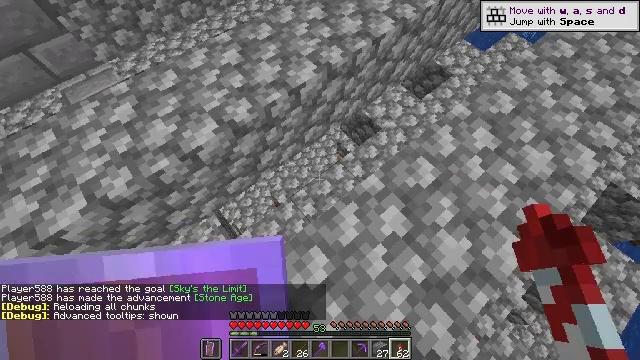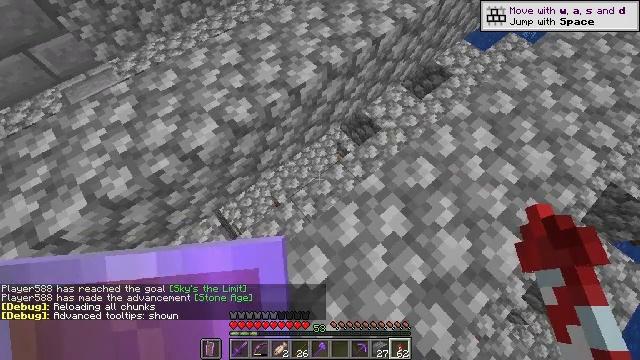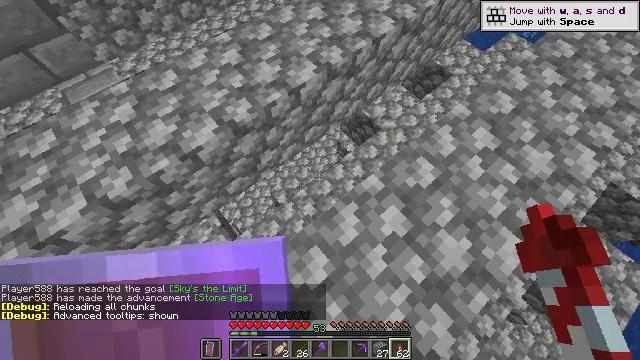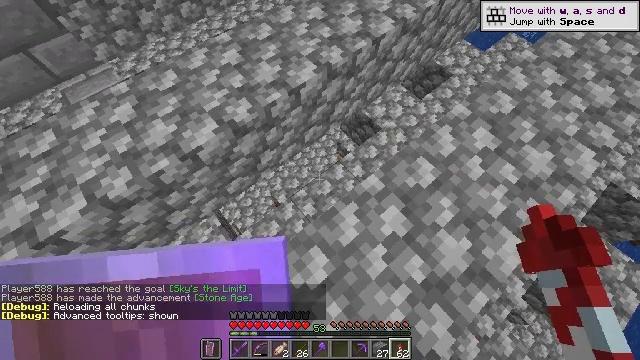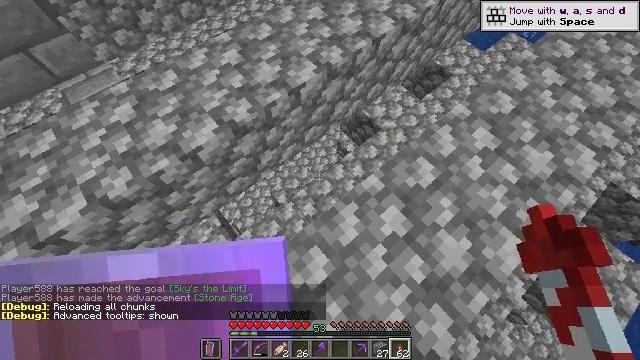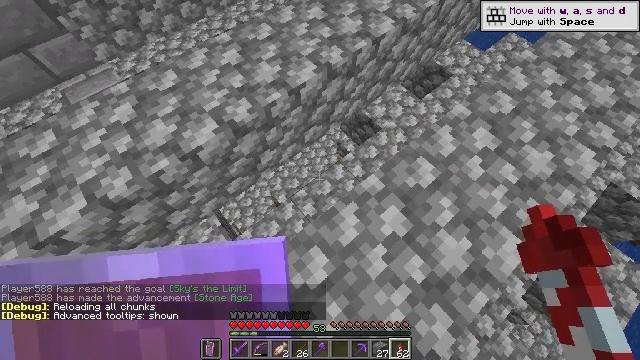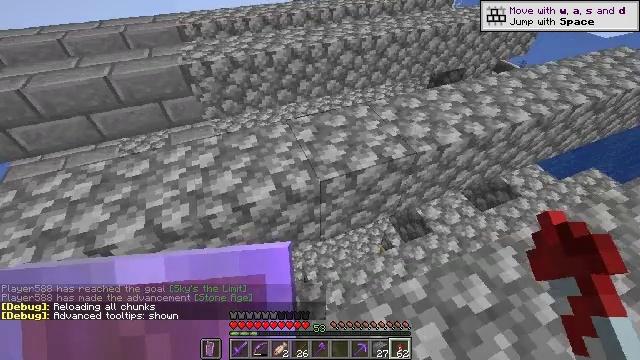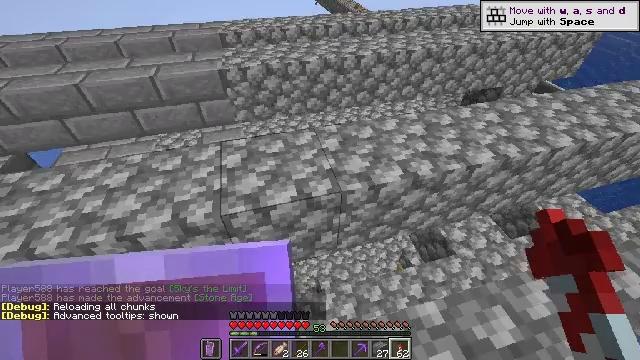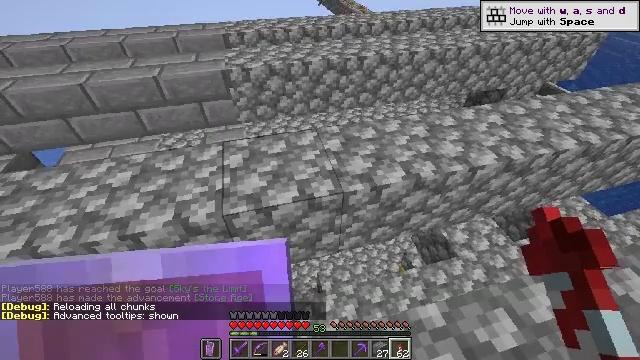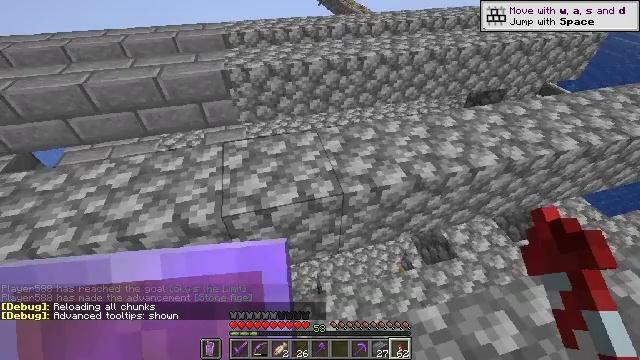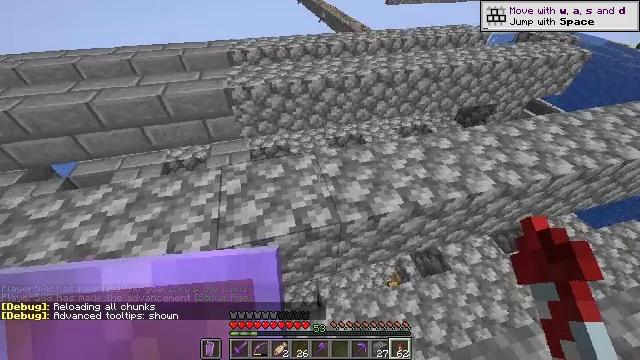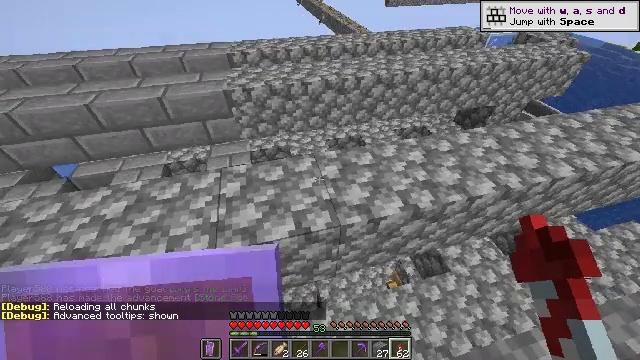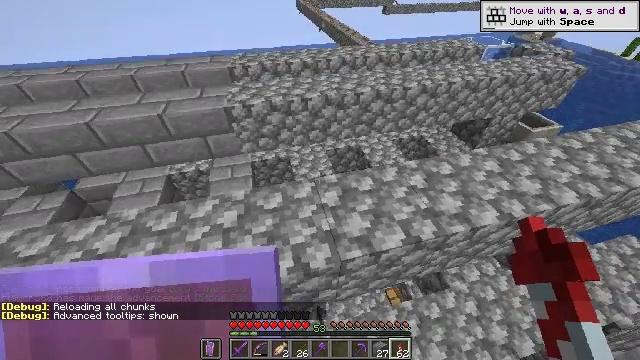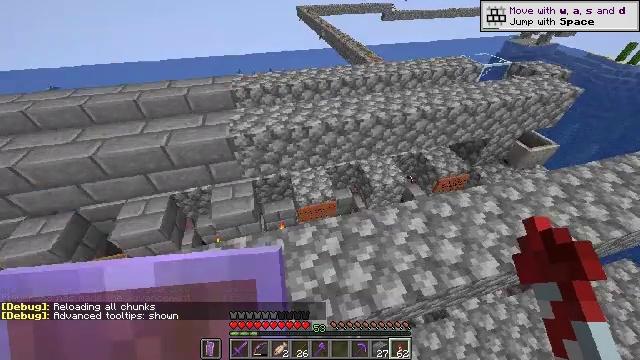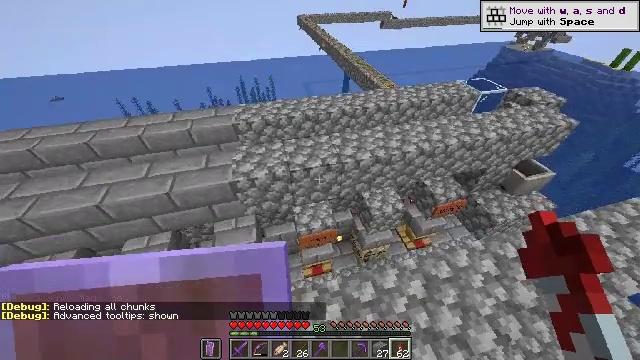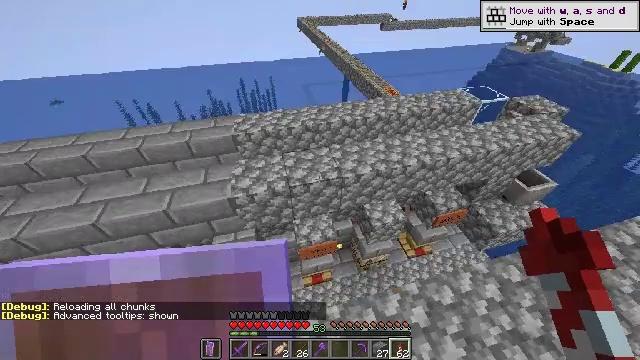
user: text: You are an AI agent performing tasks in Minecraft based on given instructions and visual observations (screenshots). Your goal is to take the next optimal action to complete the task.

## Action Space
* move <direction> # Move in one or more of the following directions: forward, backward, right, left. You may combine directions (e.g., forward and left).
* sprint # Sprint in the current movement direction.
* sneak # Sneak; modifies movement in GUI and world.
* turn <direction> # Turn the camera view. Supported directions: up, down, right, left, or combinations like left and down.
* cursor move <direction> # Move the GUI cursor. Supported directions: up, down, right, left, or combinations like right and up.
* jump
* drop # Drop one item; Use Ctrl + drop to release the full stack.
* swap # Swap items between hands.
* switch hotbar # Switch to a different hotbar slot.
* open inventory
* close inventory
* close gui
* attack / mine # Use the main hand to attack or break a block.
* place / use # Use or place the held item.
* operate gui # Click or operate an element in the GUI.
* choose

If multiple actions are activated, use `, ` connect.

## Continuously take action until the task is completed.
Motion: motion action
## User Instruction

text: Digging the cobblestone underground.
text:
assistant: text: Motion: no_op
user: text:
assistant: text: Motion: no_op
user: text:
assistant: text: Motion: no_op
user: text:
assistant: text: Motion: no_op
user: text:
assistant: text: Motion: no_op
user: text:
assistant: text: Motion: turn left and up
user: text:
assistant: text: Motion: turn left and up
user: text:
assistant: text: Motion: no_op
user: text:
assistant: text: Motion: move forward, sprint
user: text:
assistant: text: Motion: move forward, sprint
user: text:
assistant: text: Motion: move forward, sprint
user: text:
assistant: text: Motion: move forward, sprint, jump
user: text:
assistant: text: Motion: move forward, sprint, jump
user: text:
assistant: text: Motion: move forward, sprint, jump
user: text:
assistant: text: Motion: move forward, sprint, jump
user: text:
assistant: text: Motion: move forward, sprint, jump
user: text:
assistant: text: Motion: move forward, sprint
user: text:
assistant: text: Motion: no_op
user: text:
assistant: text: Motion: no_op
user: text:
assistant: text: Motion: no_op
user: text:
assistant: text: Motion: no_op
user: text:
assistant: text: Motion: no_op
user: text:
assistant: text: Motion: no_op
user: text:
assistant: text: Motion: no_op
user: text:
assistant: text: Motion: no_op
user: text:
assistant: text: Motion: no_op
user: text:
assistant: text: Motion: turn left and up
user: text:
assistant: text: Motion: turn left and up
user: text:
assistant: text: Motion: turn left and up
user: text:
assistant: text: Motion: turn left and up